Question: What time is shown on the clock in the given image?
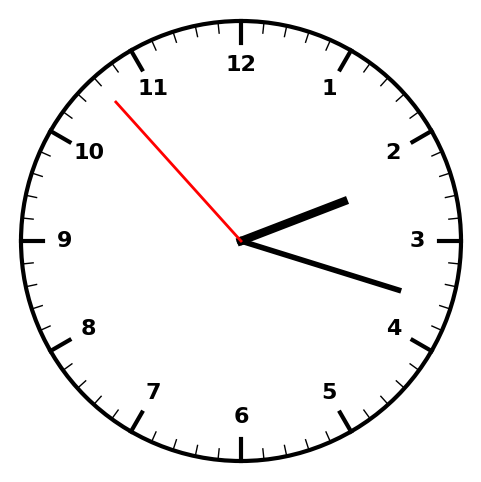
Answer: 02:17:53